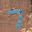
Label: 7